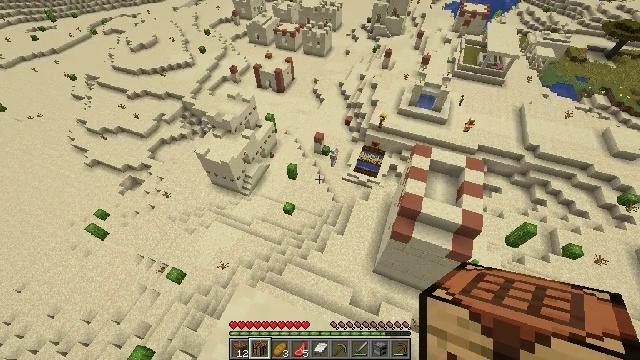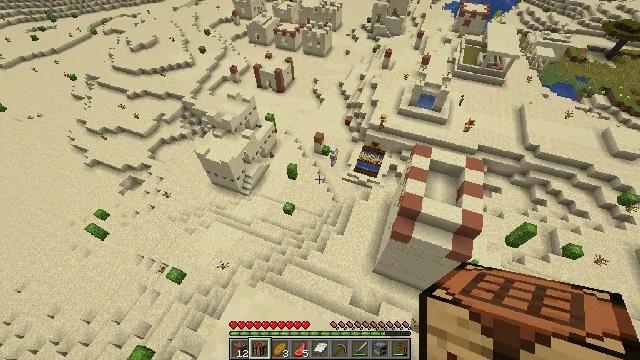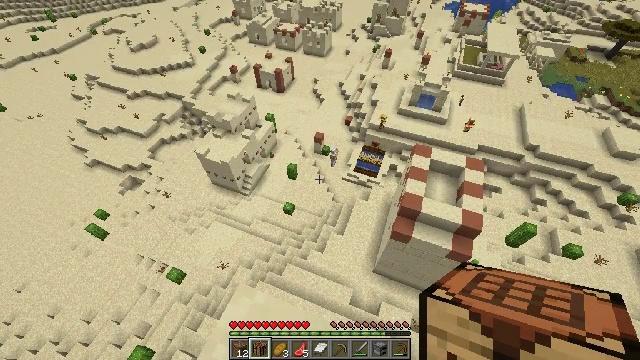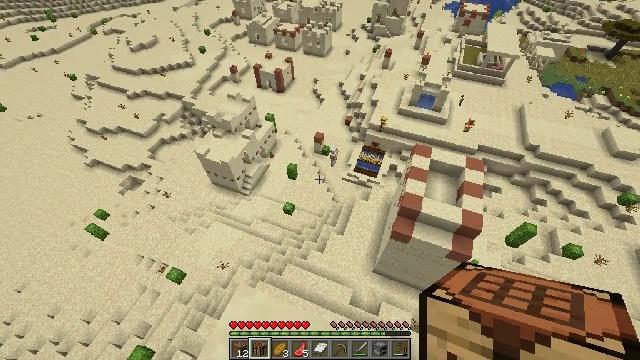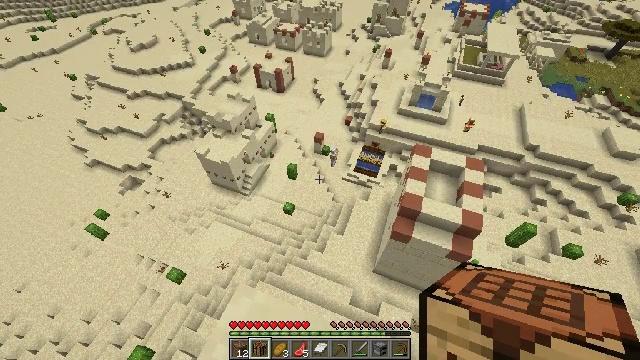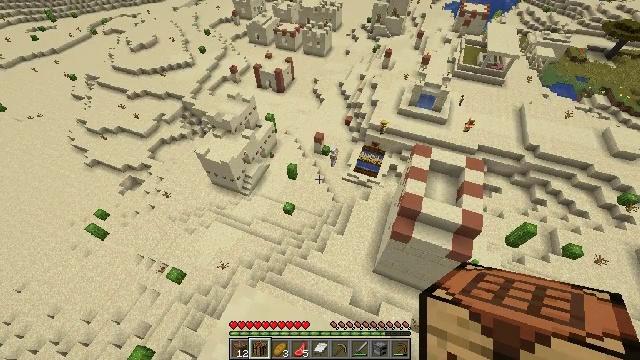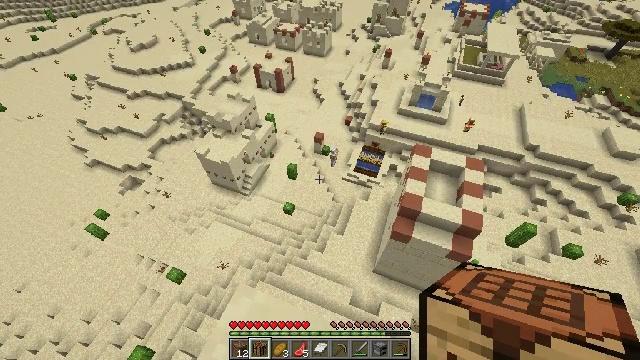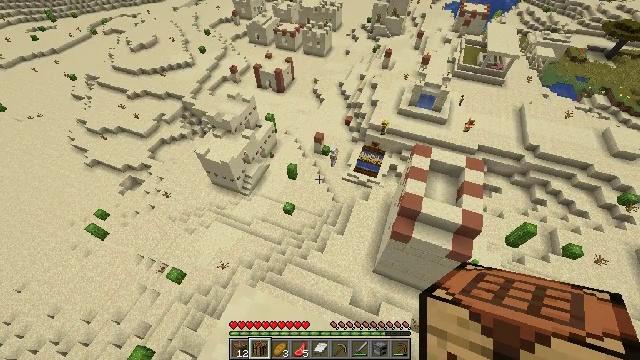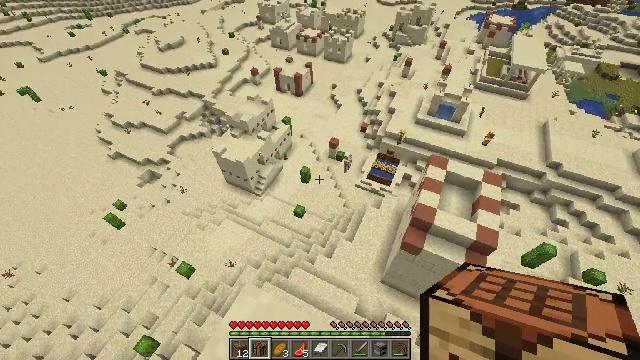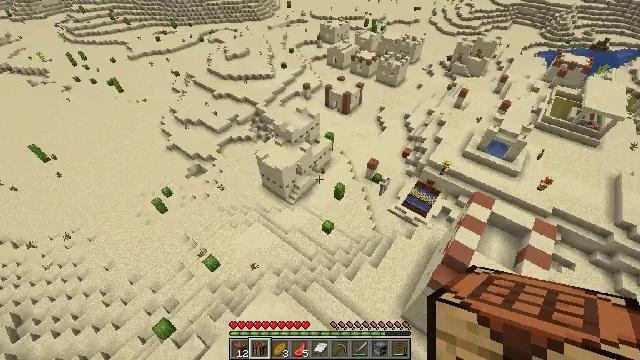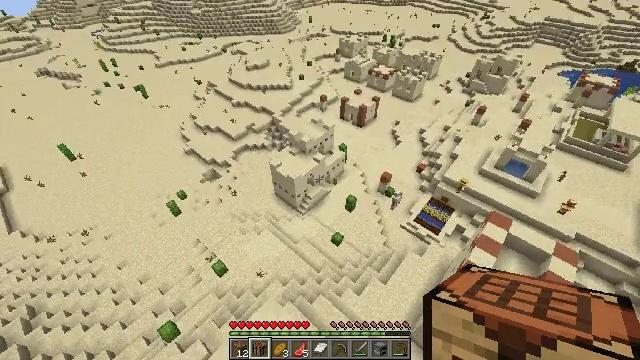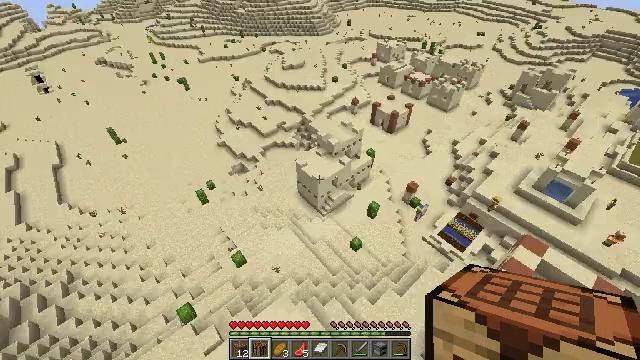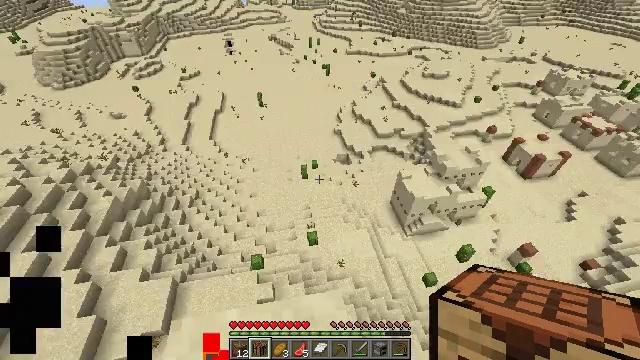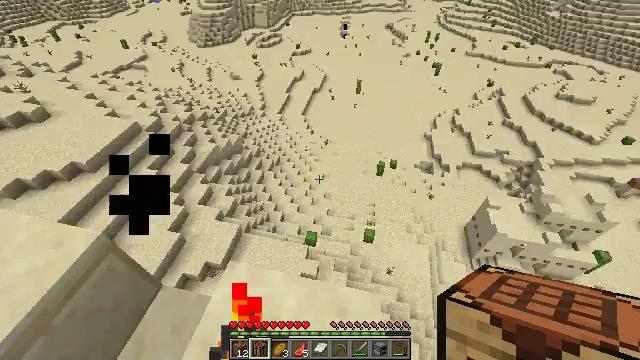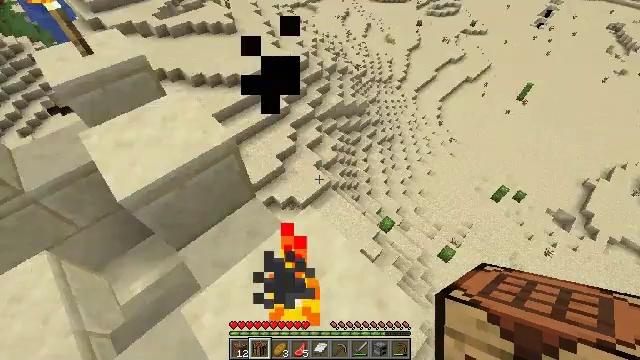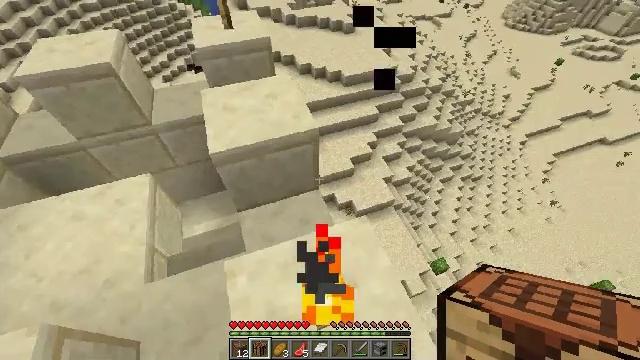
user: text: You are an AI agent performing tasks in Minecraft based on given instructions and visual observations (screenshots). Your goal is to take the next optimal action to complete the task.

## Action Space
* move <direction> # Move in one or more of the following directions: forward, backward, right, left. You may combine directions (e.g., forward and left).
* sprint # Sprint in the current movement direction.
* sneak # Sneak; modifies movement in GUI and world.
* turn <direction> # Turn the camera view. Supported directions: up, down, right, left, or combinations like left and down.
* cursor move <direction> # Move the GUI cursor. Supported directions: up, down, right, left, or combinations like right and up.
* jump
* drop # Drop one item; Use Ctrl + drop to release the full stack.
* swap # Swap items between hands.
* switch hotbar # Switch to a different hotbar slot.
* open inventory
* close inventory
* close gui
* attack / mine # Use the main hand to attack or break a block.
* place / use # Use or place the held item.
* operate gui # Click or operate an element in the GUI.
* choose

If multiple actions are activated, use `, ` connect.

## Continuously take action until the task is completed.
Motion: motion action
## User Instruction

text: Reclaim the jungle fence gate.
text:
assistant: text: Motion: no_op
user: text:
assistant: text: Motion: no_op
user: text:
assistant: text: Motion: no_op
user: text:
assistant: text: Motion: no_op
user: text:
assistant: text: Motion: no_op
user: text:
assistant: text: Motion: no_op
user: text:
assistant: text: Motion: no_op
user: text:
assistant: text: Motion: turn left and up
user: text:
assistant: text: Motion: turn left and up
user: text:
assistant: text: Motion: turn left and up
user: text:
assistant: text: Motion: turn left
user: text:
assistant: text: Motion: turn left
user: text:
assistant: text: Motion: turn left and down
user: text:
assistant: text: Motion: turn left and down
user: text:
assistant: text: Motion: turn left
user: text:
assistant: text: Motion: turn left
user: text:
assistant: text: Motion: no_op
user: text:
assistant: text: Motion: no_op
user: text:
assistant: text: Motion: no_op
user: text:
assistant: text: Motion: no_op
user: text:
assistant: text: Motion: no_op
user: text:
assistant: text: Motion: turn left
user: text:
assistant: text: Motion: no_op
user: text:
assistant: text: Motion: no_op
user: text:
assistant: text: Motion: turn left
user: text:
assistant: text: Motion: turn left
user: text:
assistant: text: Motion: turn up
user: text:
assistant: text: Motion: turn left and up
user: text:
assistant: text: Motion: turn left and up
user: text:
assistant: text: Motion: turn up